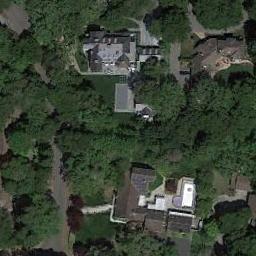
Label: residential